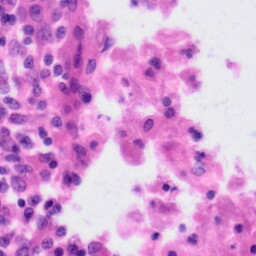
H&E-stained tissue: Tonsil